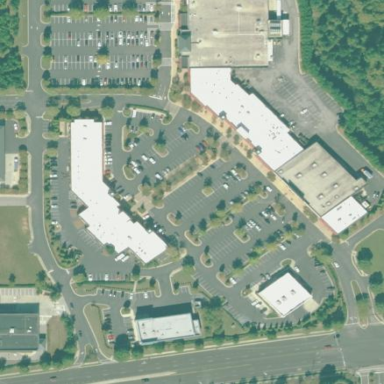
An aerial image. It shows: Retail area.